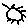
Label: sun